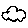
Label: cloud